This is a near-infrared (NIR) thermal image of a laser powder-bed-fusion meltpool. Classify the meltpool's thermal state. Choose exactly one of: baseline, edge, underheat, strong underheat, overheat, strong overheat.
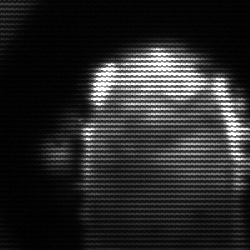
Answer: baseline